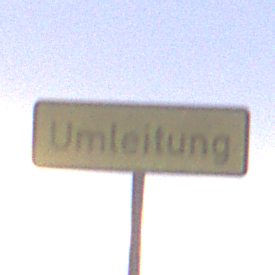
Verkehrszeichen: Umleitungsankuendigung
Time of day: SunriseSunset
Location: Outdoor (Urban)
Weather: Overcast
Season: NotSpecified
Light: Natural